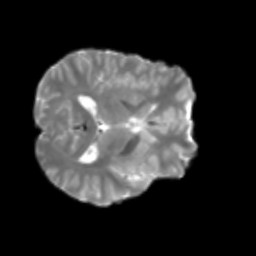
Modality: T2w
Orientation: axial
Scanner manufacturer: siemens
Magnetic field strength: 3 T
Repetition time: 4 s
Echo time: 0.0594 s